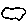
Label: cloud